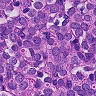
Metastatic tissue present: yes